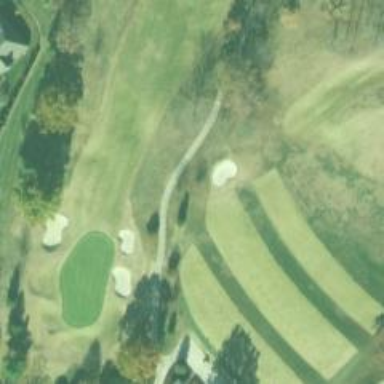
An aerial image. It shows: Grassy area designated as golf tee.